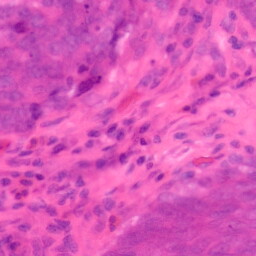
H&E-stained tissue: Colon